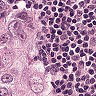
Metastatic tissue present: yes